Question: I am right now trying to create a bar-chart in android using achartengine,hopefully i have created it,but here the problem is the bars which i have created are displaying too nearer with each bars, i need to show those bars with the below orders(ord1,ord2 etc,..) which are all on the x-axis?
Can any one please let me know the solution to over come this issue?
The following image will make clear,please find it

Please find my sources for reference
'''
public class BarActivity extends Activity
{
/** Called when the activity is first created. */
@Override
public void onCreate(Bundle savedInstanceState)
{
super.onCreate(savedInstanceState);
Intent intent = createIntent();
startActivity(intent);
}
public Intent createIntent()
{
String[] titles = new String[] { "Order's profit of the year", " " };
List<double[]> values = new ArrayList<double[]>();
values.add(new double[] { 29, 83, 47, 33 });
values.add(new double[] {});
int[] colors = new int[] { Color.WHITE, Color.BLACK};
XYMultipleSeriesRenderer renderer = buildBarRenderer(colors);
renderer.setOrientation(Orientation.HORIZONTAL);
setChartSettings(renderer, "Profit for the year 2012", " ", " ", 0,100, 0,100, Color.GRAY, Color.LTGRAY);
renderer.setXLabels(1);
renderer.setYLabels(10);
renderer.addXTextLabel(10.75, "ord1");
renderer.addXTextLabel(20.75, "ord2");
renderer.addXTextLabel(30.75, "ord3");
renderer.addXTextLabel(40.75, "ord4");
int length = renderer.getSeriesRendererCount();
for (int i = 0; i < length; i++)
{
SimpleSeriesRenderer seriesRenderer = renderer.getSeriesRendererAt(i);
seriesRenderer.setDisplayChartValues(true);
}
return ChartFactory.getBarChartIntent(this, buildBarDataset(titles, values), renderer,Type.DEFAULT);
}
protected XYMultipleSeriesRenderer buildBarRenderer(int[] colors)
{
// creates a SeriesRenderer and initializes it with useful default values as well as colors
XYMultipleSeriesRenderer renderer = new XYMultipleSeriesRenderer();
renderer.setAxisTitleTextSize(16);
renderer.setChartTitleTextSize(20);
renderer.setLabelsTextSize(15);
renderer.setLegendTextSize(15);
int length = colors.length;
for (int i = 0; i < length; i++)
{
SimpleSeriesRenderer r = new SimpleSeriesRenderer();
r.setColor(colors[i]);
renderer.addSeriesRenderer(r);
}
return renderer;
}
protected void setChartSettings(XYMultipleSeriesRenderer renderer, String title, String xTitle,
String yTitle, double xMin, double xMax, double yMin, double yMax, int axesColor,int labelsColor)
{
// sets lots of default values for this renderer
renderer.setChartTitle(title);
renderer.setXTitle(xTitle);
renderer.setYTitle(yTitle);
renderer.setXAxisMin(xMin);
renderer.setXAxisMax(xMax);
renderer.setYAxisMin(yMin);
renderer.setYAxisMax(yMax);
renderer.setAxesColor(axesColor);
renderer.setLabelsColor(labelsColor);
renderer.setApplyBackgroundColor(true);
renderer.setBackgroundColor(Color.BLACK);
}
protected XYMultipleSeriesDataset buildBarDataset(String[] titles, List<double[]> values)
{
// adds the axis titles and values into the dataset
XYMultipleSeriesDataset dataset = new XYMultipleSeriesDataset();
int length = titles.length;
for (int i = 0; i < length; i++)
{
CategorySeries series = new CategorySeries(titles[i]);
double[] v = values.get(i);
int seriesLength = v.length;
for (int k = 0; k < seriesLength; k++)
{
series.add(v[k]);
}
dataset.addSeries(series.toXYSeries());
}
return dataset;
}
}
'''
Thanks for your precious time!..
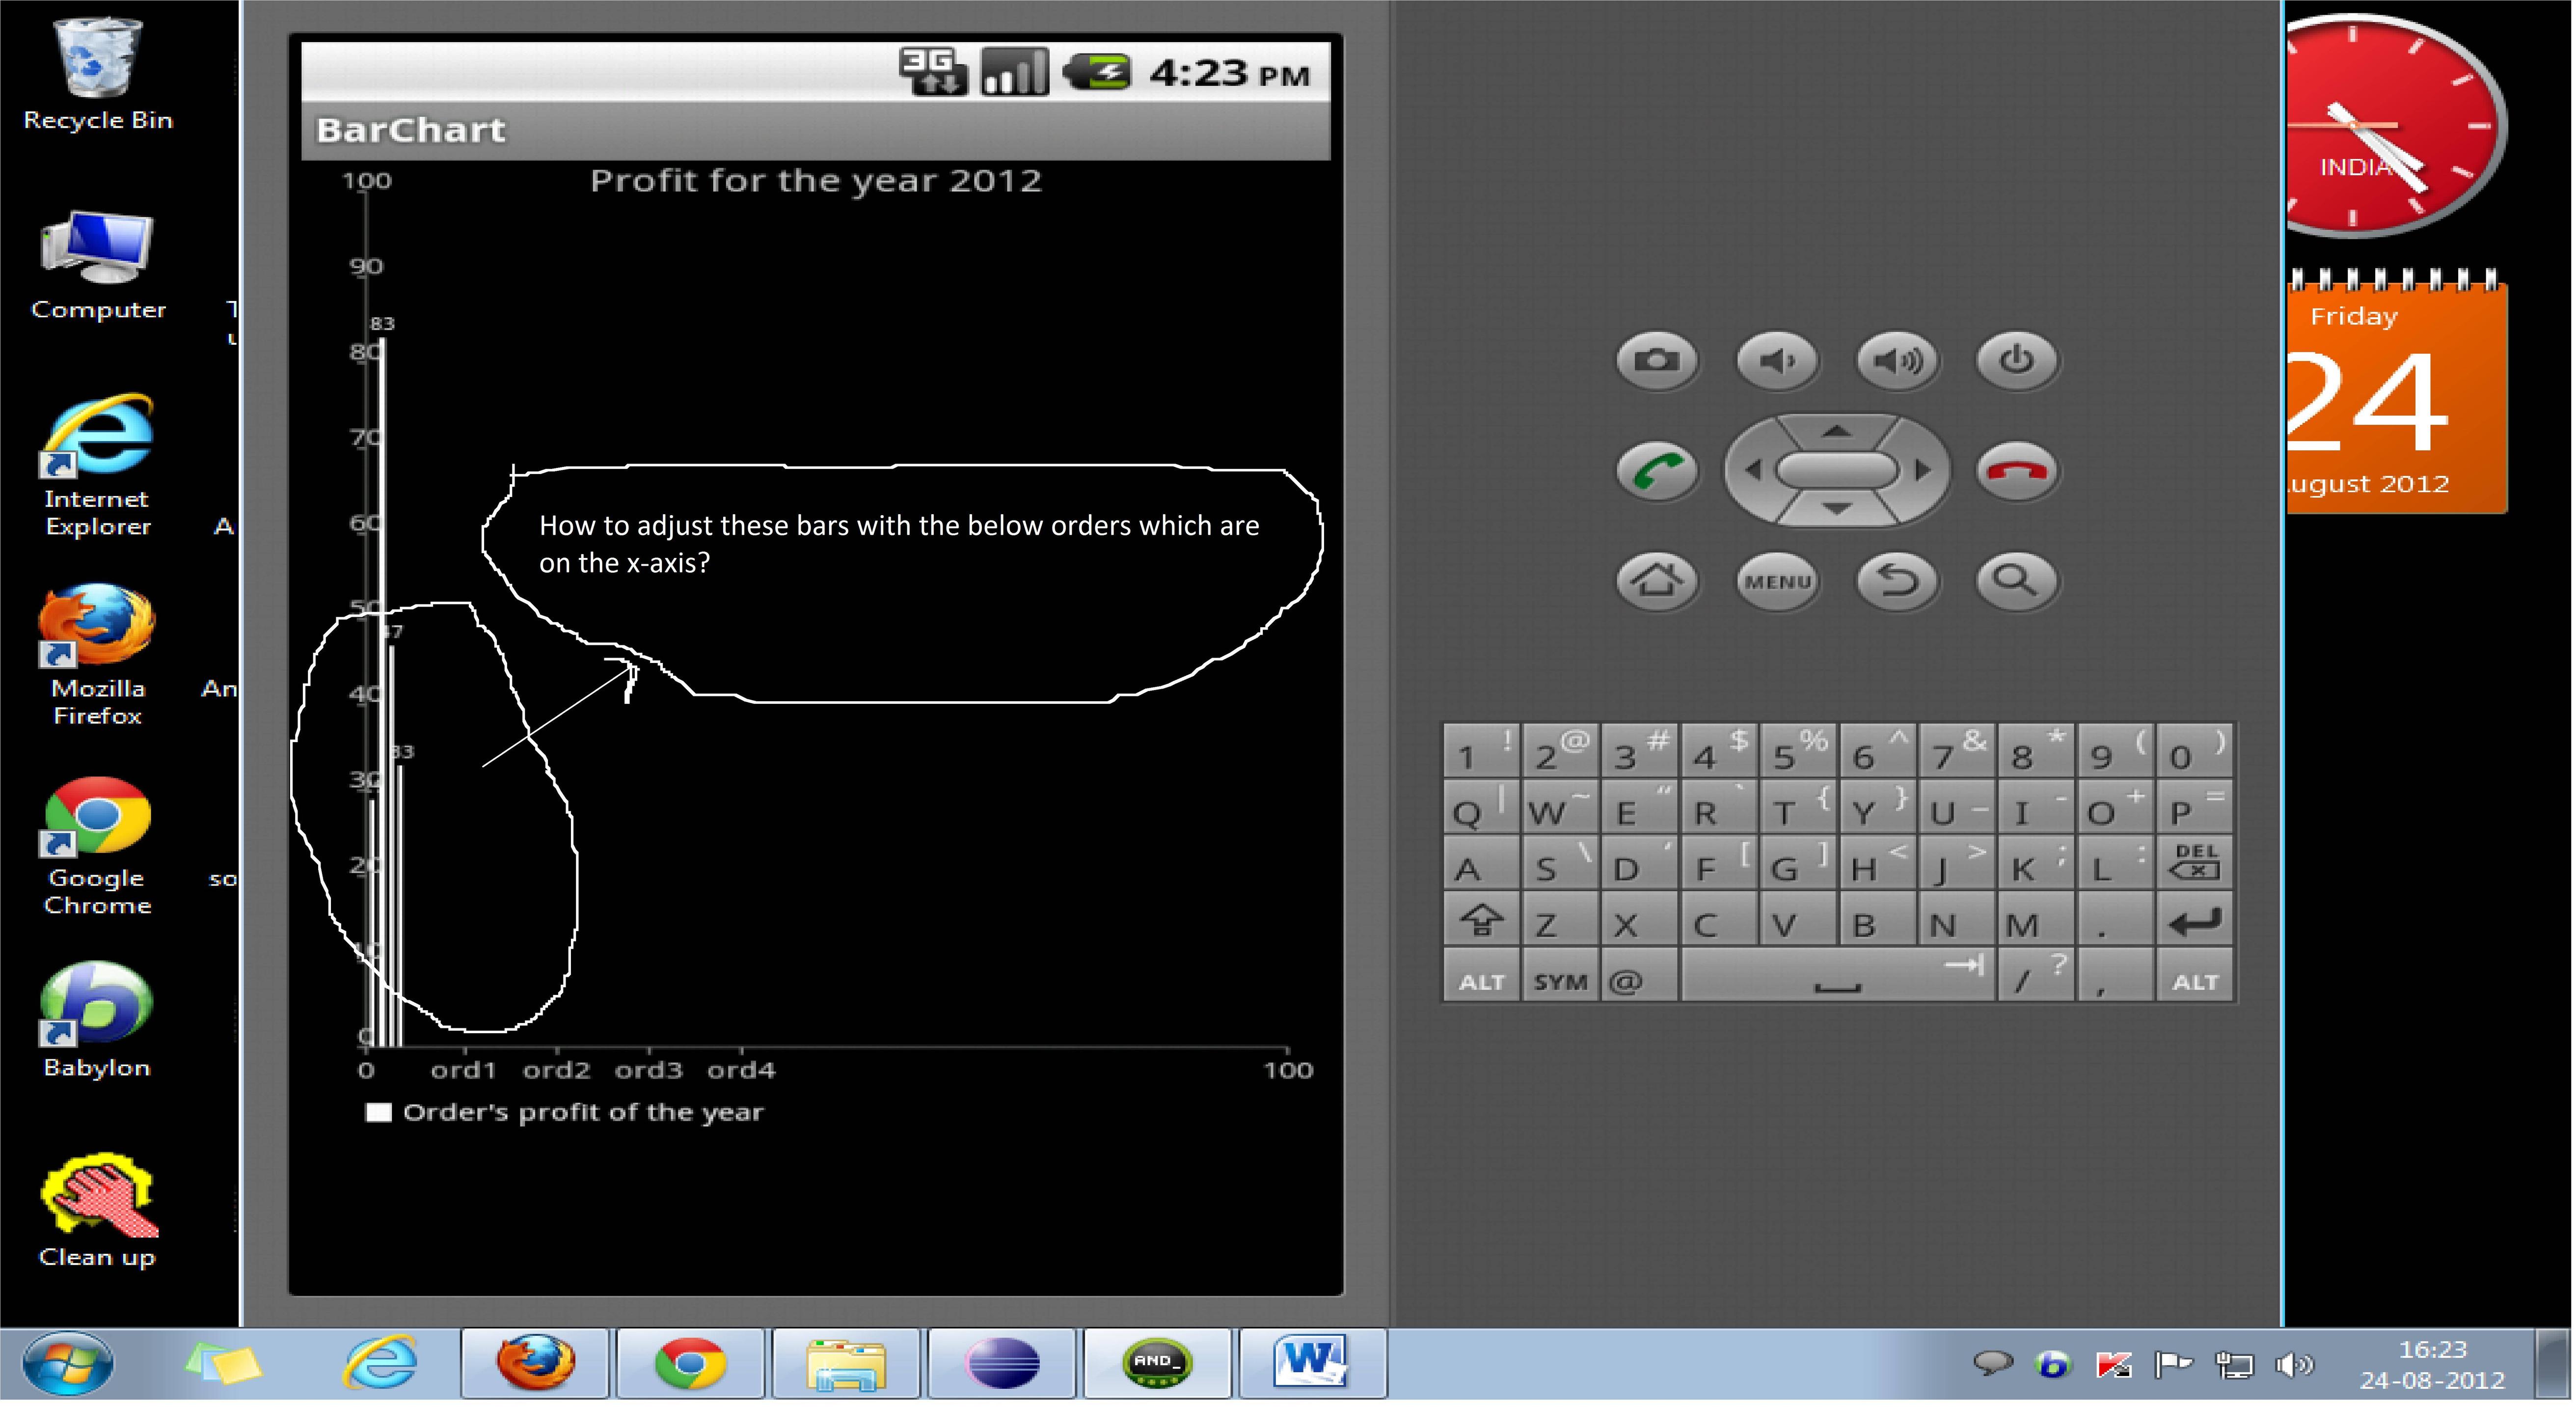
Answer: You are calling 'setChartSettings' with some parameters that set the X axis visual range between 0 and 100 and the same for the Y axis. You can tweak these parameters for having a better relaxed display.
You can also play with 'renderer.setBarSpacing()' for tweaking the spacing between bars in a ber chart.